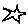
Label: star